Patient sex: M
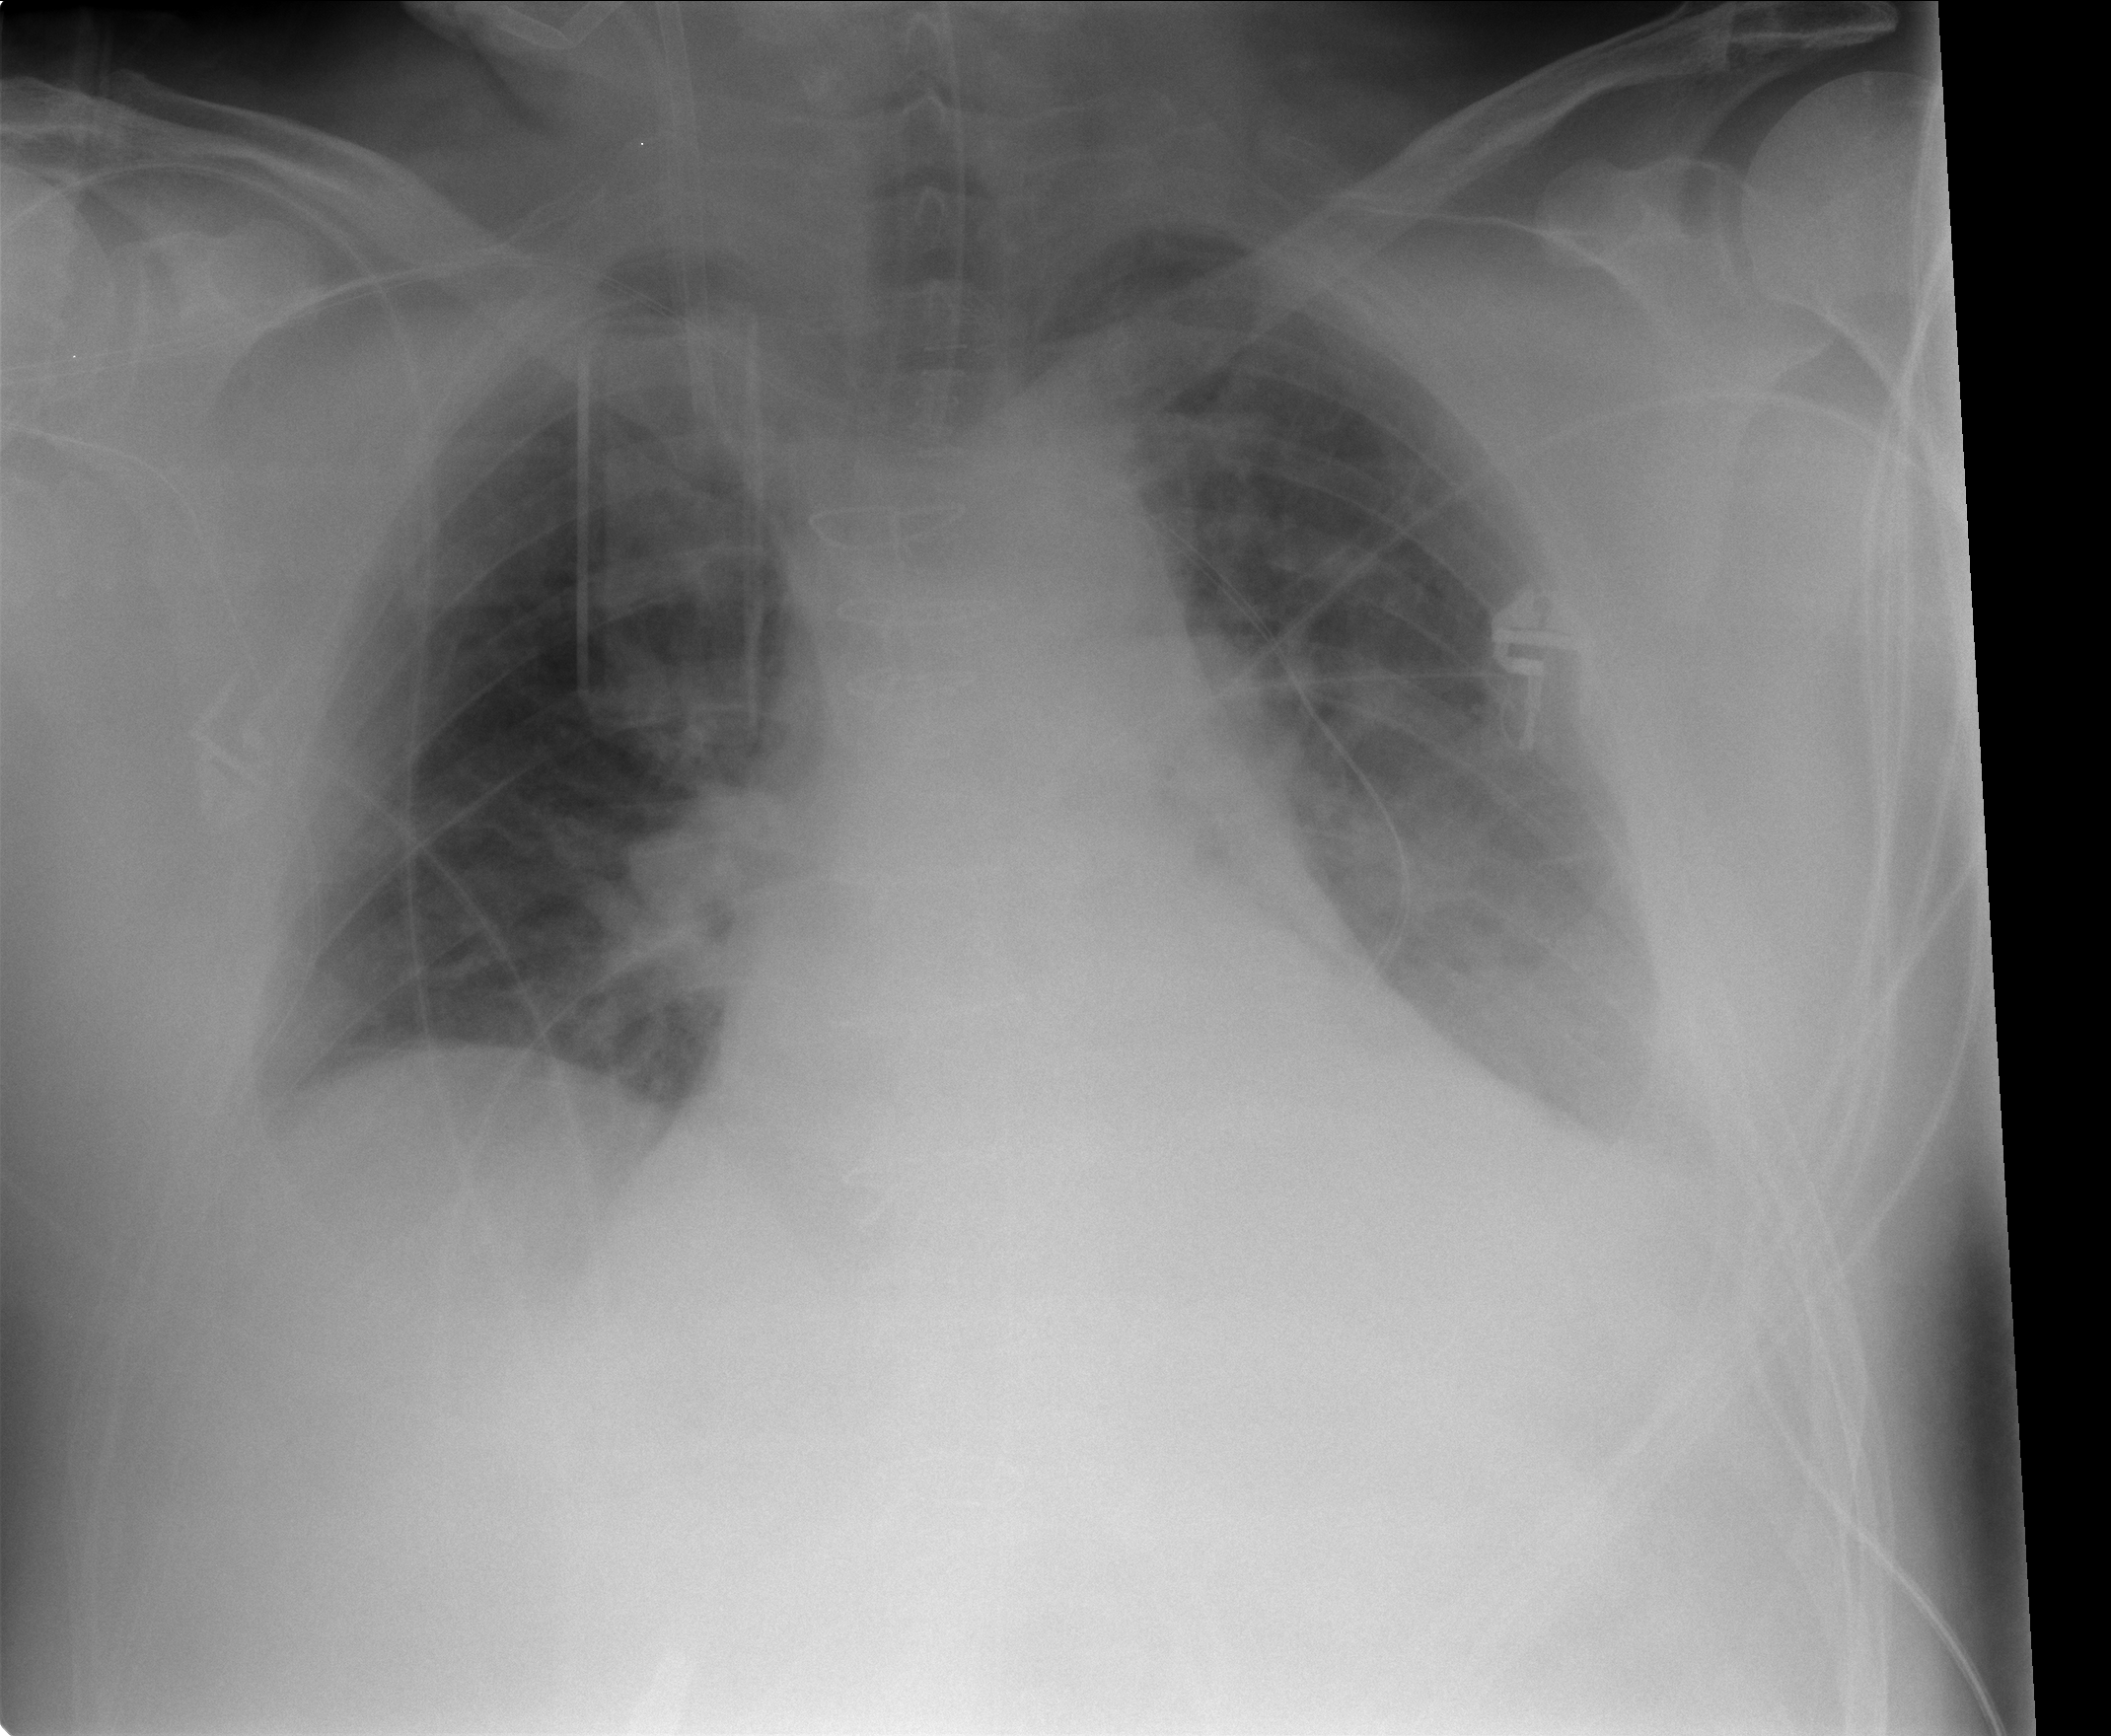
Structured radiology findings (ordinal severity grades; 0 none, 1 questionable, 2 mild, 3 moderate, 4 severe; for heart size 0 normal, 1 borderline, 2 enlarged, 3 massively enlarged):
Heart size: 2
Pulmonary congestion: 0
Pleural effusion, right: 0
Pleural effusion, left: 2
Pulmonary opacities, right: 0
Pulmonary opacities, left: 0
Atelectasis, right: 0
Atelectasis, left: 0